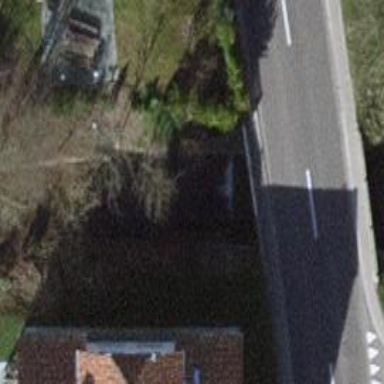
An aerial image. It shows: Culvert tunnel.